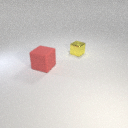
small yellow metal cube to the right of large red rubber cube